Question: I would like to know if there is a layout with a behavior similar to GridView or a trick to do the following thing :
I have a few elements displayed in a row, but I would like to elements to get to the next line if the size of the screen is too small. To illustrate my problem :

The red rectangle being the portview of the device
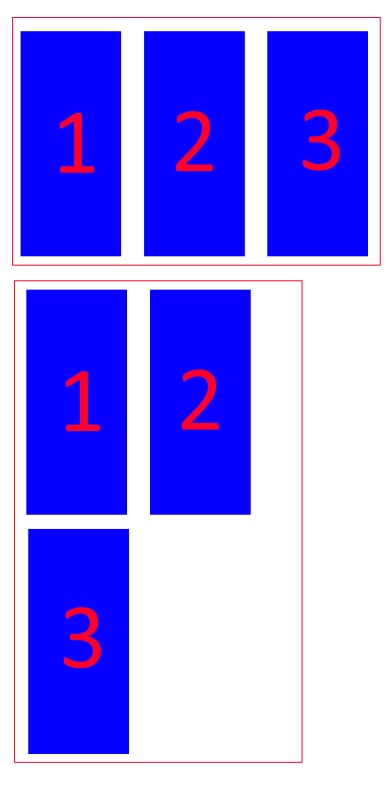
Answer: Try this library. There is no component that does what you are asking natively, but people have written such components.
<URL>
Hope this helps